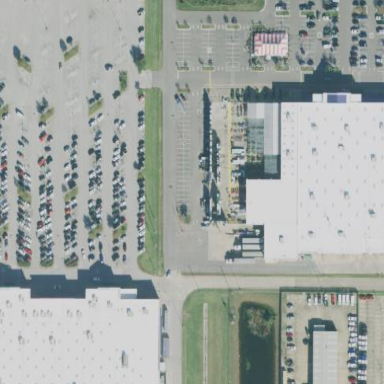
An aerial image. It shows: Retail area.